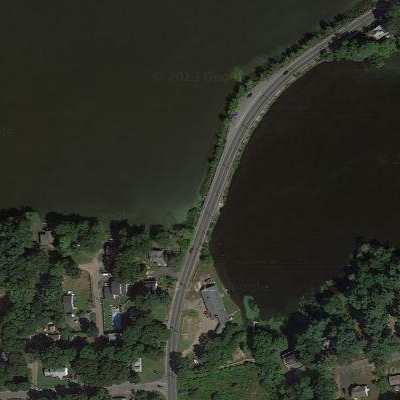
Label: RiverLake